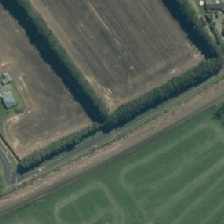
Land cover: shortrotation_cropland